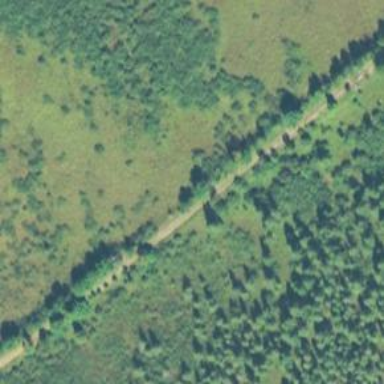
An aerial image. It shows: Abandoned railway track with grade3 surface.